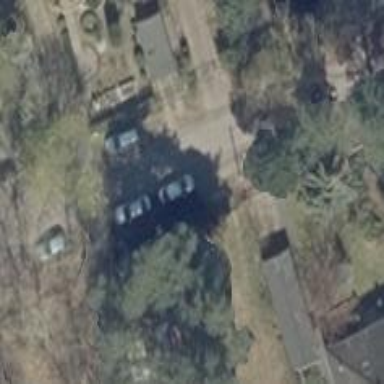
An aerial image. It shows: Residential road.